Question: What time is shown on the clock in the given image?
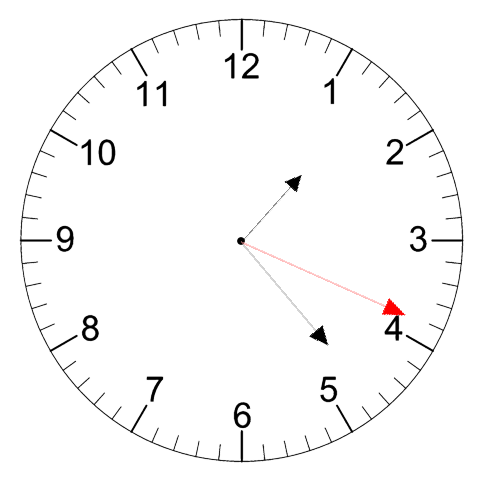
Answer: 01:23:19